Field crop: tomato
Growth stage: 1
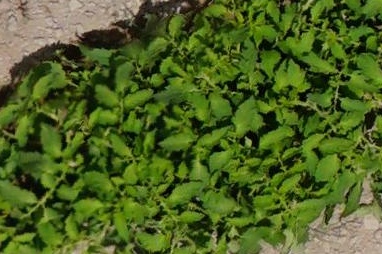
Species: tomato